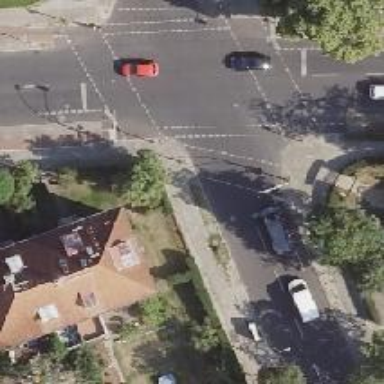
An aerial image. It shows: Road with traffic signals controlling the flow of traffic.